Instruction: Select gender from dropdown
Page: traveler
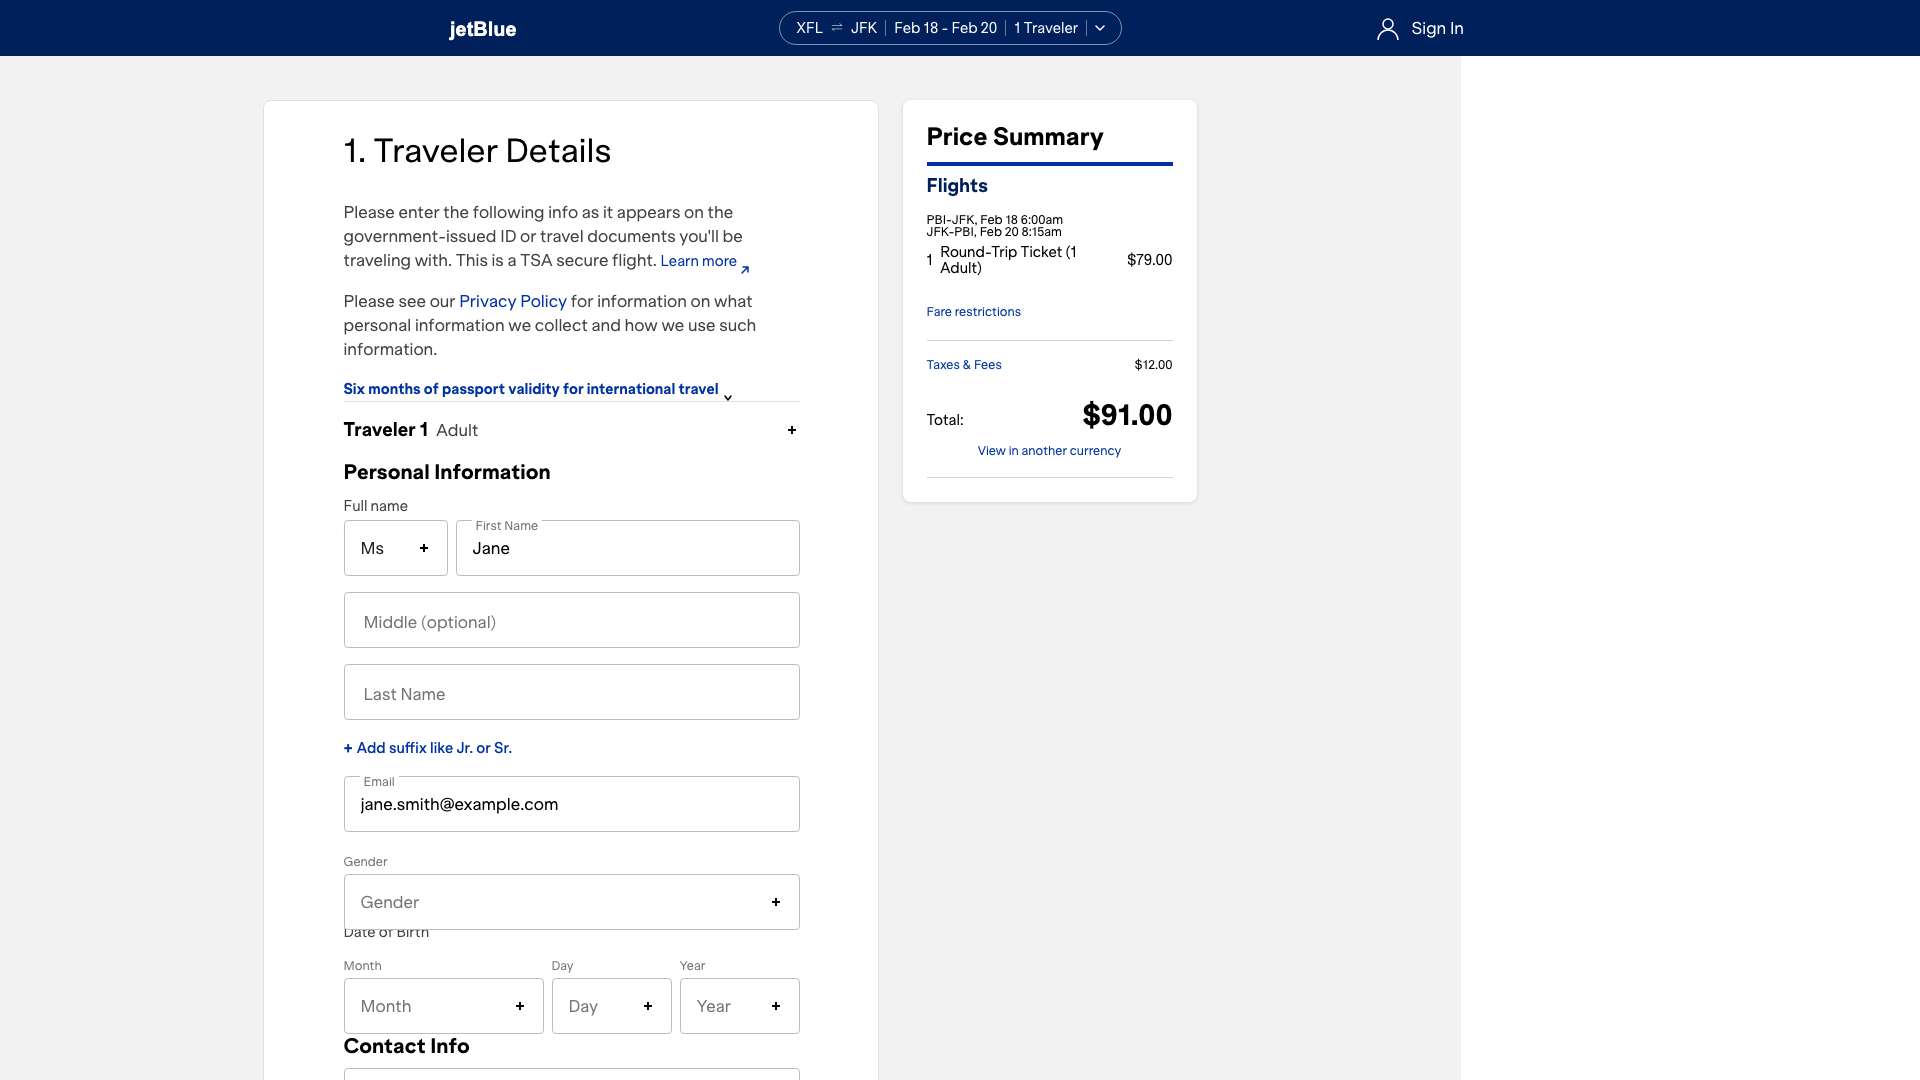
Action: click